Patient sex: M
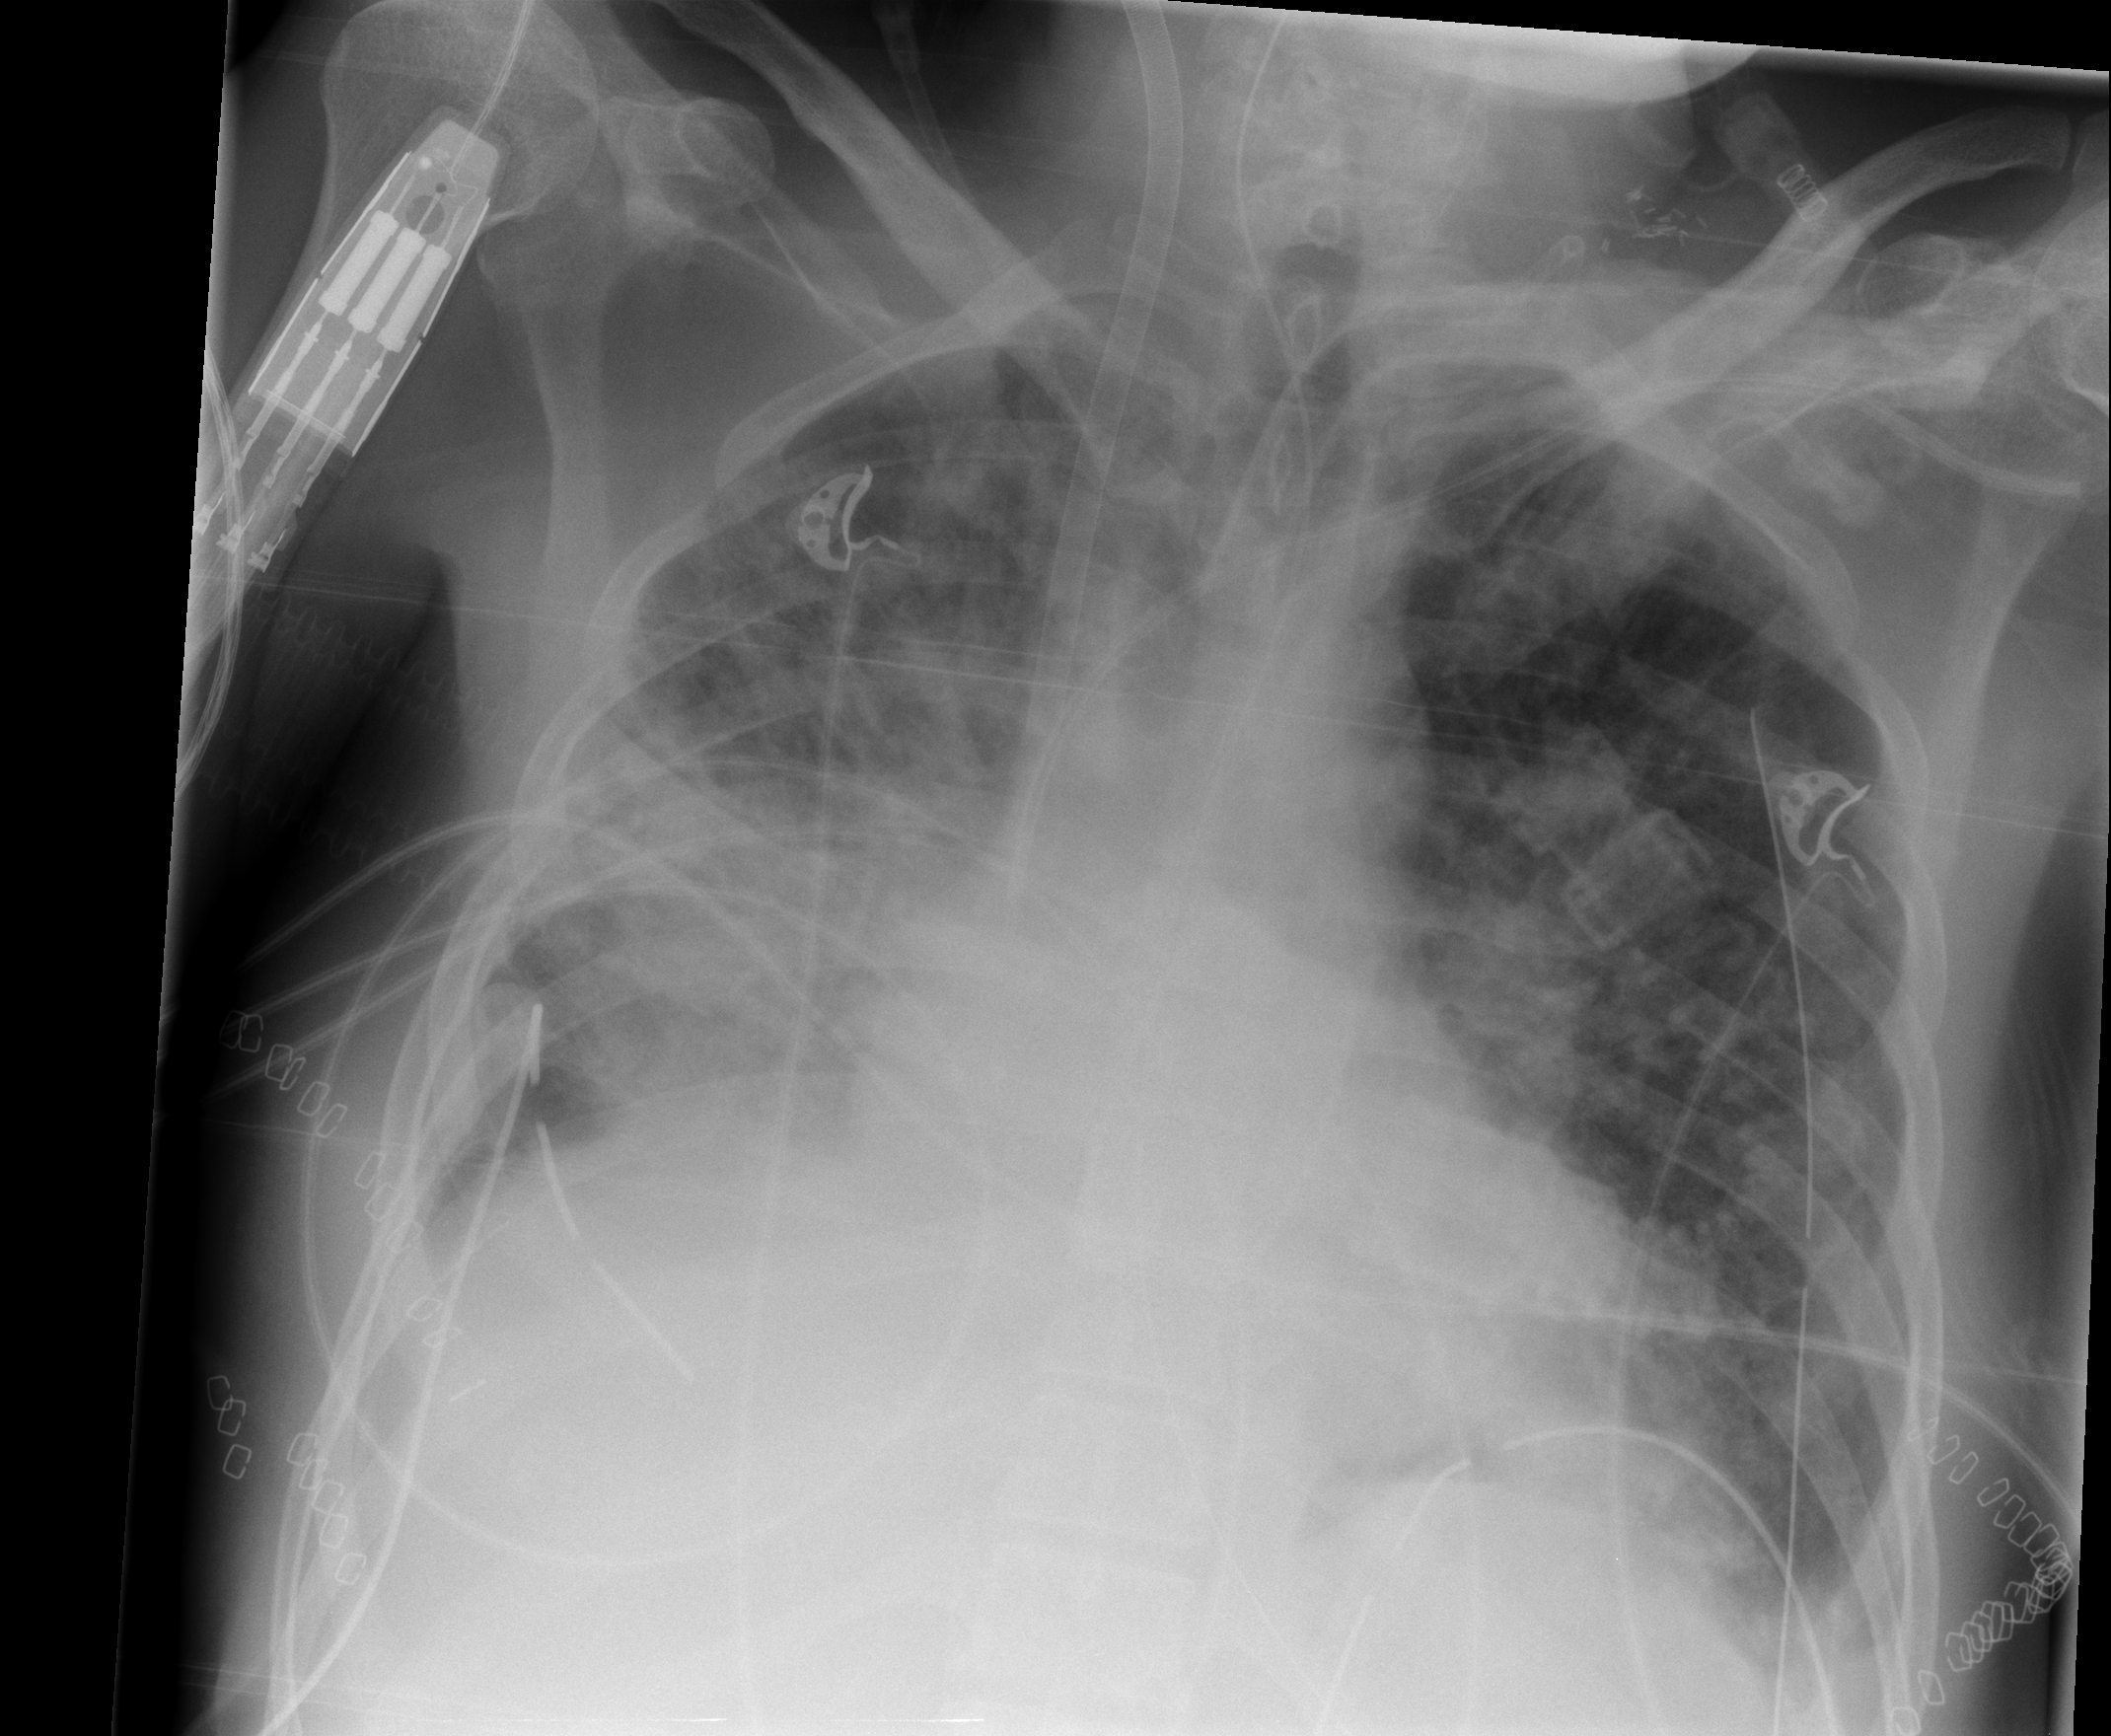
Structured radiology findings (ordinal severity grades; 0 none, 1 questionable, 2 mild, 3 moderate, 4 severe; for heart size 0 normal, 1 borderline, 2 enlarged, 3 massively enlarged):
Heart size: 2
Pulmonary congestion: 3
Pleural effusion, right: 2
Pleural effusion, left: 2
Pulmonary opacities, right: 3
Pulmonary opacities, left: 2
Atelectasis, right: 2
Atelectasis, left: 1